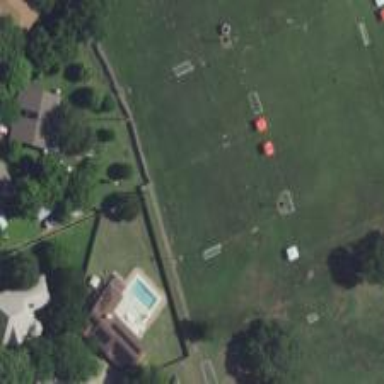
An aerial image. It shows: Soccer pitch for leisureland activities.